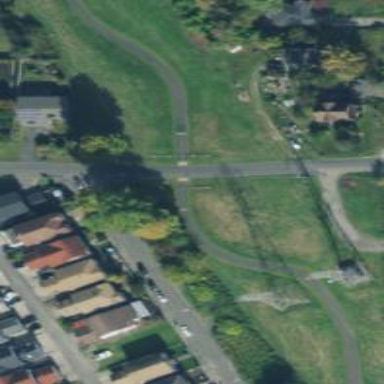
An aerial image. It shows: Unmarked crossing on cycleway road.